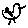
Label: bird